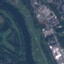
Land use / land cover class: River